Field crop: maize
Growth stage: 2
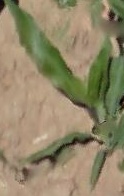
Species: maize